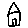
Label: house